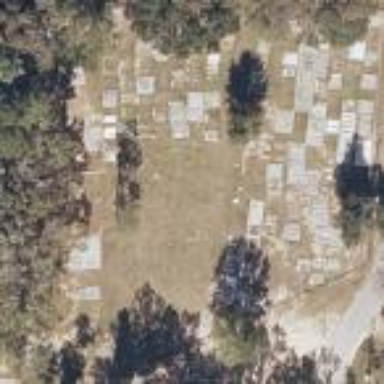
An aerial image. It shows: Cemetery.